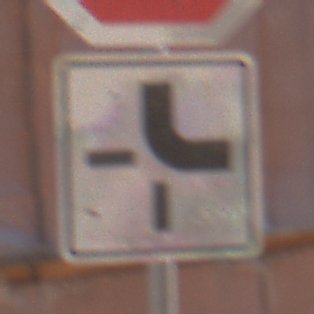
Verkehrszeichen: VerlaufVorfahrtsstrasse4
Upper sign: Stop
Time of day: MorningAfternoon
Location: Outdoor (Nature)
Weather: Clear
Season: Summer
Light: Natural